Question: I want to delete UITableView's cell but with animation. I want animation like explained below:
Need to draw a line on the content of UITableViewCell, & when my touch ends the content will disappear & after that the cell will be removed. You can get an idea from the image attached here.
I've thought to achieve this with this flow:
1. I need to draw a line on the content, using CoreGraphics
2. In - (void)touchesEnded:(NSSet*)touches withEvent:(UIEvent*)event , I will invoke step3
3. Call - (void)tableView:(UITableView *)tableView commitEditingStyle:(UITableViewCellEditingStyle)editingStyle forRowAtIndexPath:(NSIndexPath *)indexPath
Let me know if I'm wrong in some way or you have some other alternatives.
Any help is appreciated.
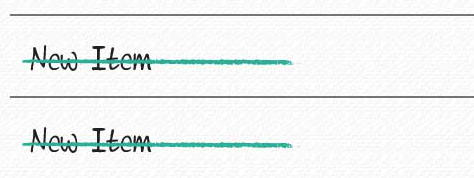
Answer: i just google it and got best solution from <URL>
check this Full Tutorial i found screen bellow:-

follow link Example Hope you got your solution
at the bellow of Code also Provide Demo in link and while you courser drag left to right side of Cell it's Cell Appear Green with Horizontal line. And while you Drag courser left to right then Cell Remove from Table View its A amazing Demo.